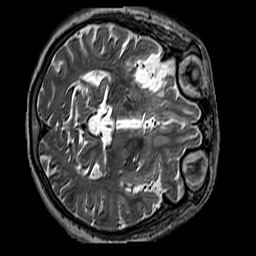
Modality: T2w
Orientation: axial
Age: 56
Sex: male
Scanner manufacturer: siemens
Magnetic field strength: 3 T
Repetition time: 3.2 s
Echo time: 0.212 s